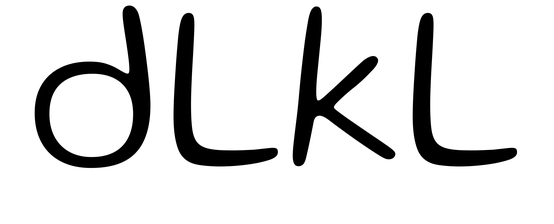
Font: Gluten_ExtraLight